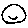
Label: smiley face